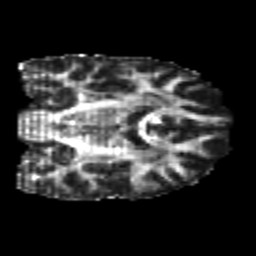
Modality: FA
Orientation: coronal
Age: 21
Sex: male
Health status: healthy
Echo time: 0.074 s